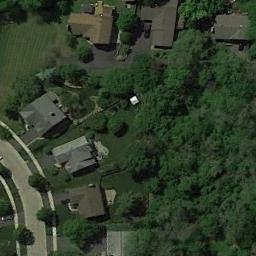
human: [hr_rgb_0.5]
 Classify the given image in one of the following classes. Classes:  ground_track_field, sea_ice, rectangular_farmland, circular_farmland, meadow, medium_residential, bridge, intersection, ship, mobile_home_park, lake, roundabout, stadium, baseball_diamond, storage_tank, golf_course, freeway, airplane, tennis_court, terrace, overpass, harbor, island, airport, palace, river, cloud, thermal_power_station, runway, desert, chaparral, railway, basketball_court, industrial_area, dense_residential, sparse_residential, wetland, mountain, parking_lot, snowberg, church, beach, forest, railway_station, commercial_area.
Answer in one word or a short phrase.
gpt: medium_residential